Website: bh-photo
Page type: address-validator
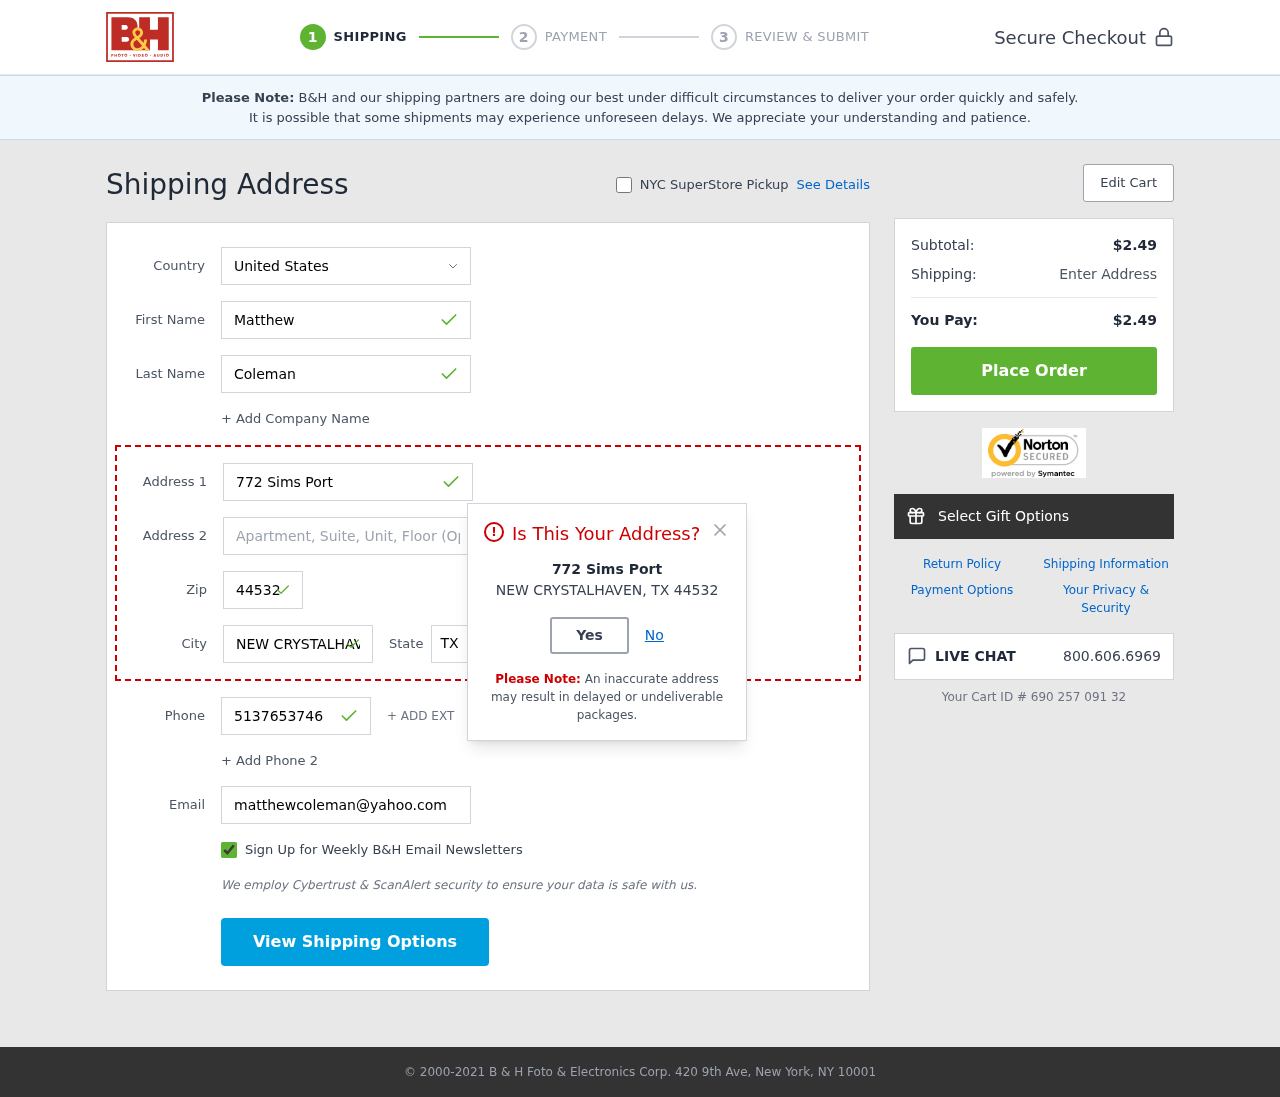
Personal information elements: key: PII_CITY
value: New Crystalhaven
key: PII_COUNTRY
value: United States
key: PII_EMAIL
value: matthewcoleman@yahoo.com
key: PII_FIRSTNAME
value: Matthew
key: PII_LASTNAME
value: Coleman
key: PII_PHONE
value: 5137653746
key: PII_POSTCODE
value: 44532
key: PII_STATE_ABBR
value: TX
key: PII_STREET
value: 772 Sims Port
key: PII_CITY_MODAL
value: NEW CRYSTALHAVEN
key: PII_POSTCODE_FULL
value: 44532
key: PII_POSTCODE_NUMERIC
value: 44532
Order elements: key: ORDER_SUBTOTAL
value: $2.49
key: ORDER_TOTAL
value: $2.49
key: ORDER_ID
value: Your Cart ID # 690 257 091 32